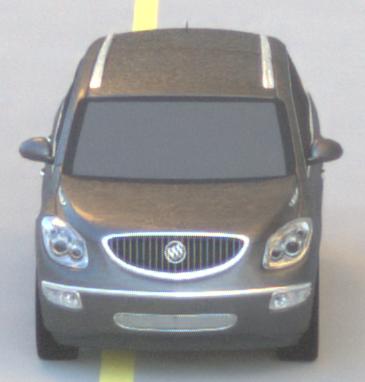
Make: Buick
Model: Enclave
Detailed model: GMT967
Model produced from: 2007
Model produced until: 2017
Doors: 5
Color: gray
Road condition: dry road
Daytime: sunrise or sunset
Contrast: medium contrast